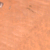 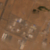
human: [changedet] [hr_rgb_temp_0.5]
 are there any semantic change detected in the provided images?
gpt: Some buildings and roads appear in the desert.